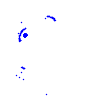
Particle: pion